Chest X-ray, PA view. Patient: 57 years old, sex M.
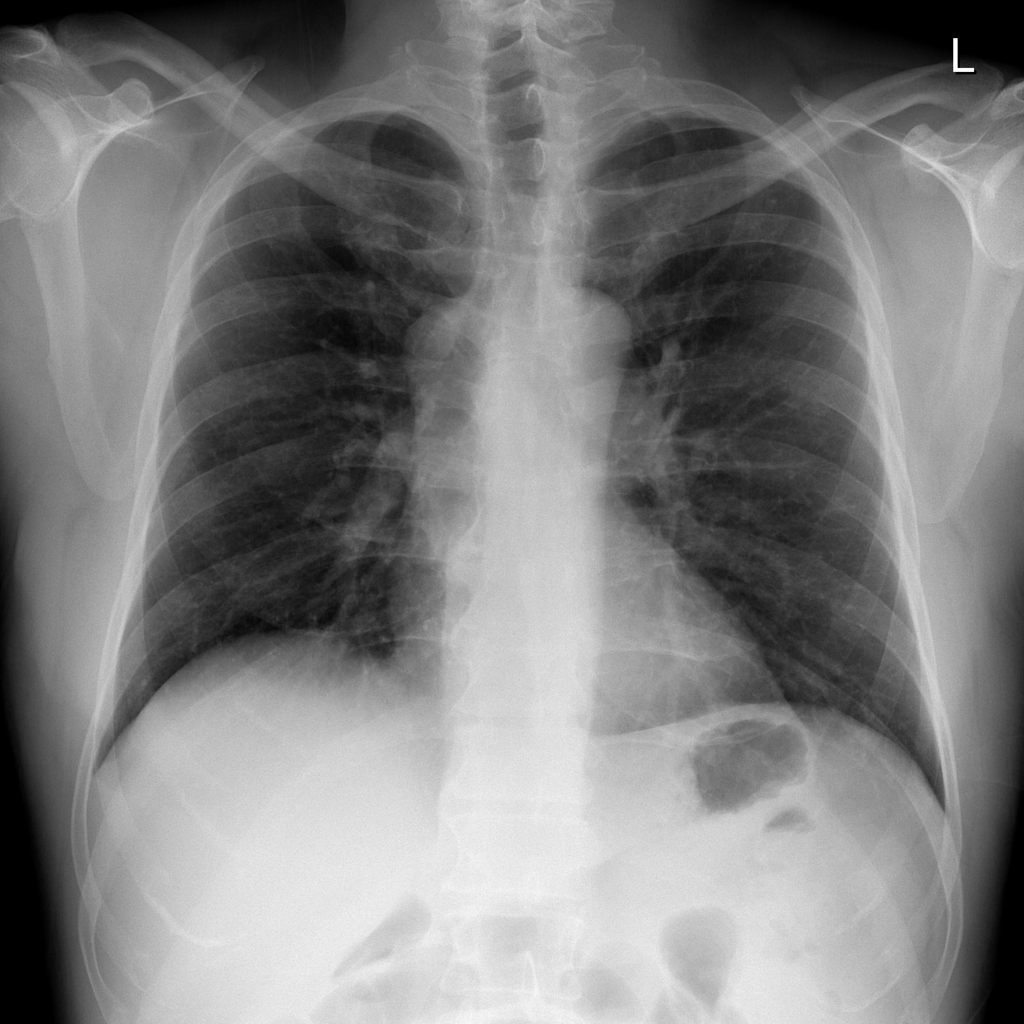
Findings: No Finding